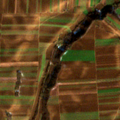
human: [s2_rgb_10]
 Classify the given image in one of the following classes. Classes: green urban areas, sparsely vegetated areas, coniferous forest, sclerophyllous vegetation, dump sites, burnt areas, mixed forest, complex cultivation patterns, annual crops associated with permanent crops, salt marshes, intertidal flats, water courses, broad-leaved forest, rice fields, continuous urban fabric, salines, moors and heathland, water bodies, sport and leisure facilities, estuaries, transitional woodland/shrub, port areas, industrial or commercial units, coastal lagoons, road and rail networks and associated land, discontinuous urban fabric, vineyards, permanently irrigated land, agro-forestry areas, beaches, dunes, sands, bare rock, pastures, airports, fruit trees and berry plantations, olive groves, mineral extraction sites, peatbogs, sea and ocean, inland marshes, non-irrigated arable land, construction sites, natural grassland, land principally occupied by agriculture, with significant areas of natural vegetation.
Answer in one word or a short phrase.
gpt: non-irrigated arable land, land principally occupied by agriculture, with significant areas of natural vegetation